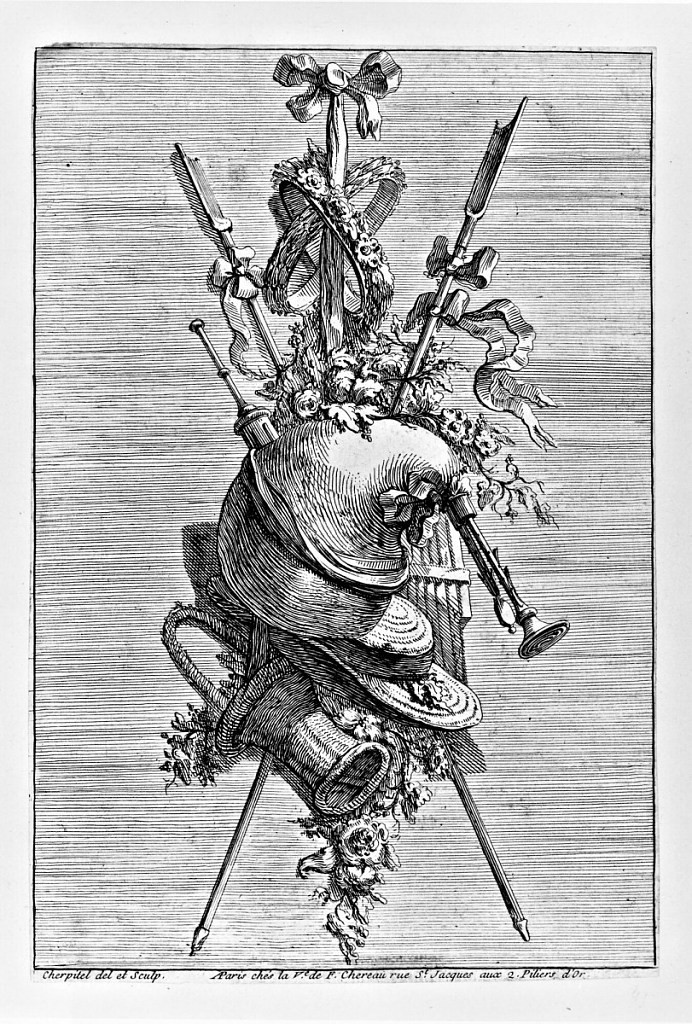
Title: Design for a Trophy
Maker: Mathurin Cherpitel, French, 1736 – 1809
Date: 1755–68
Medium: Etching on laid paper
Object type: Print
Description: Design for a trophy hanging from a ribbon. The trophy features a bagpipe, staffs, a straw hat, and basket, with sprigs of flowers and leaves. The plate is signed.